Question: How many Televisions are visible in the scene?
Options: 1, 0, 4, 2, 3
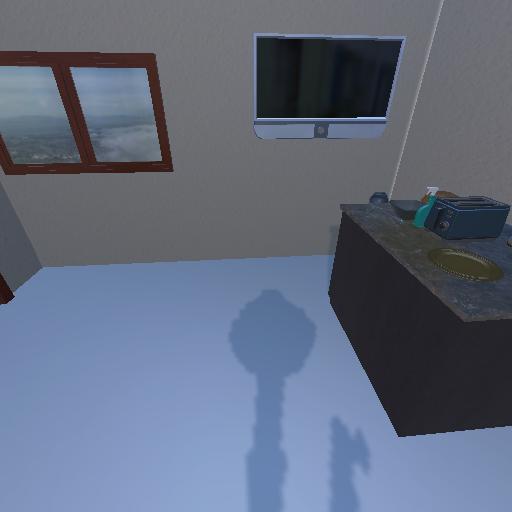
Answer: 1